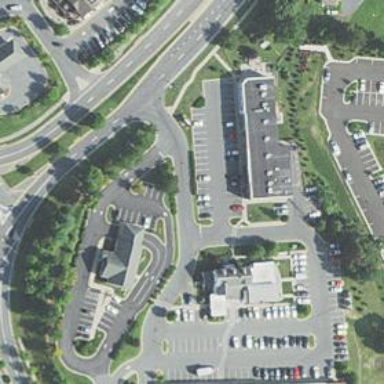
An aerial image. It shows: Retail area.